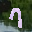
Label: 7